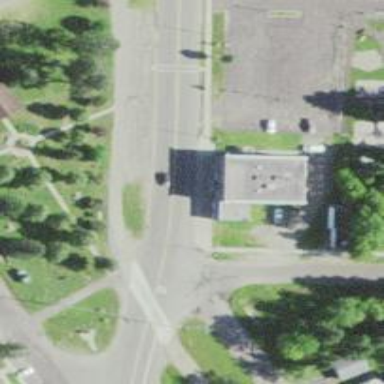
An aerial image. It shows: Healthcare clinic.